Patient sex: M
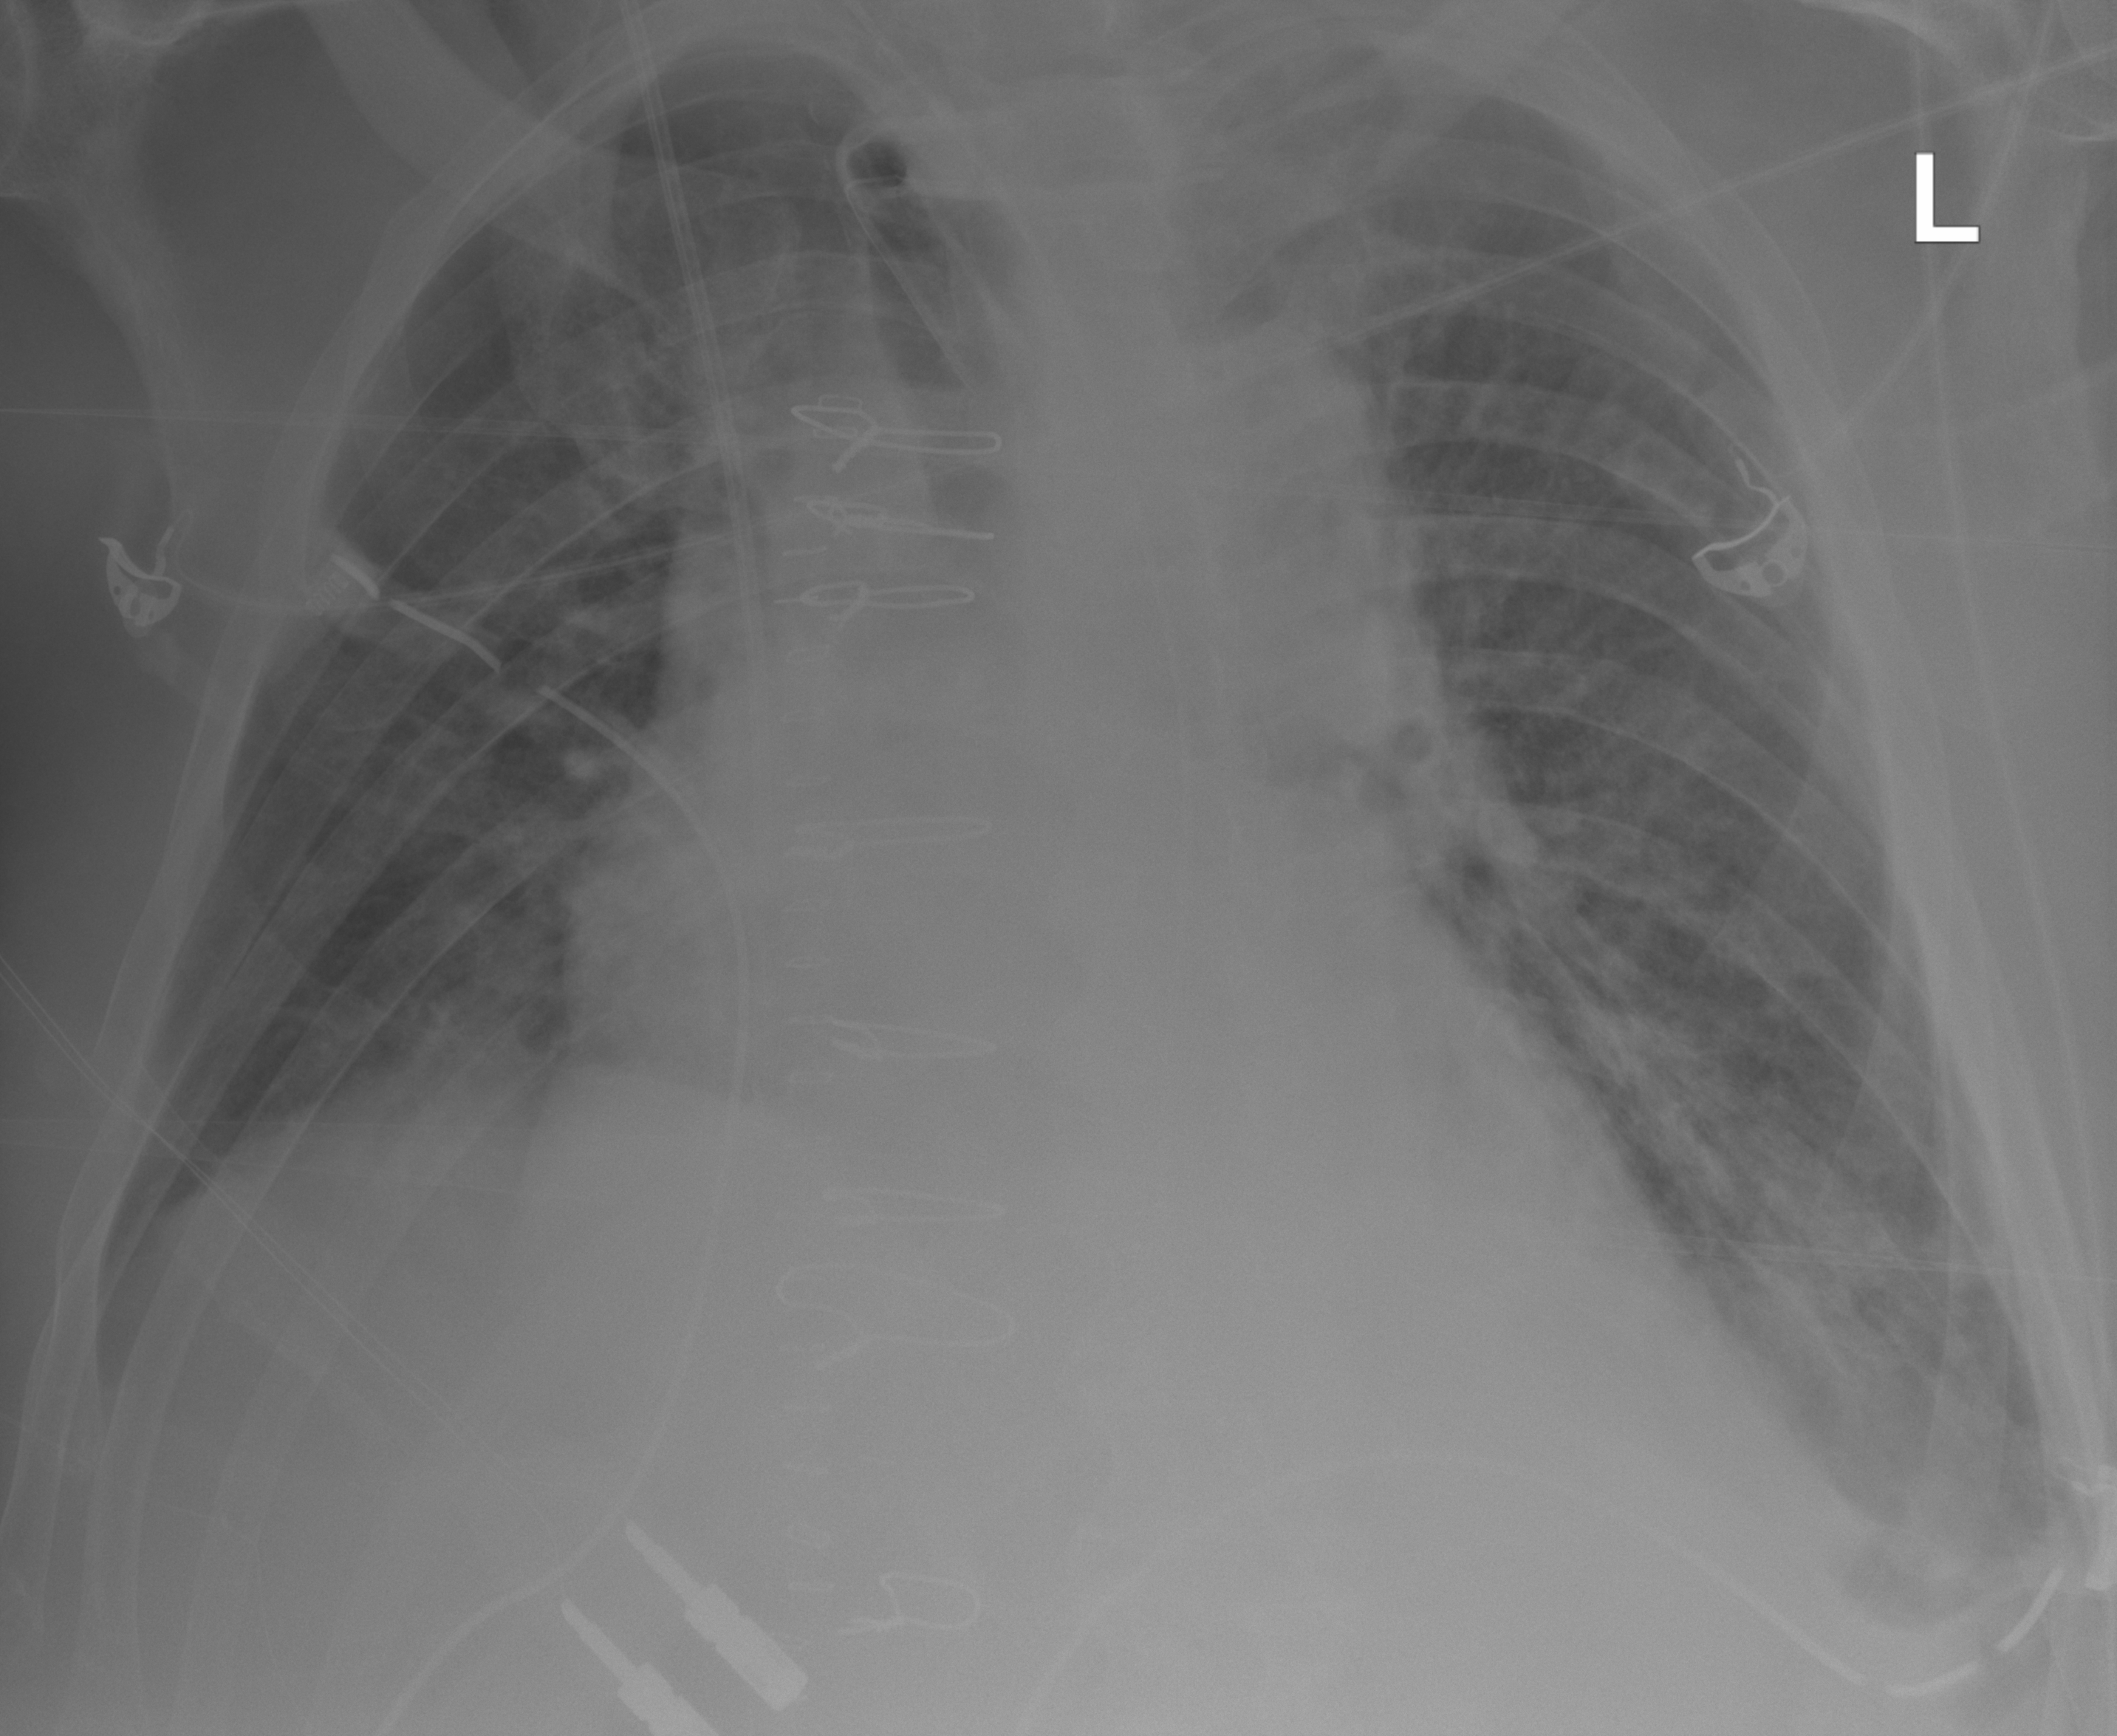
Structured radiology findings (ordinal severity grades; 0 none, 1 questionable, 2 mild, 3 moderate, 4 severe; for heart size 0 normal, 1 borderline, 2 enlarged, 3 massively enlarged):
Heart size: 2
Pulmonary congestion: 0
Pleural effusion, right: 0
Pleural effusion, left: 2
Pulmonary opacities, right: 0
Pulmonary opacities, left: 0
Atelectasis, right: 2
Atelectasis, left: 2